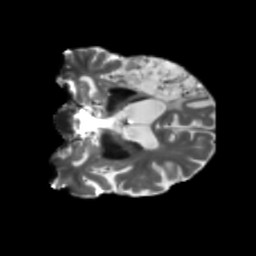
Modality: T2w
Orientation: coronal
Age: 71
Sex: male
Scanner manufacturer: siemens
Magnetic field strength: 3 T
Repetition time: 5.25 s
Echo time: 0.08 s